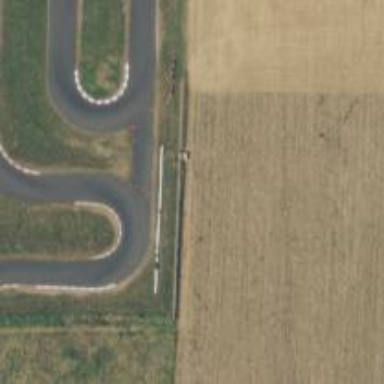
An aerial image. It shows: Motor sport raceway with asphalt surface.